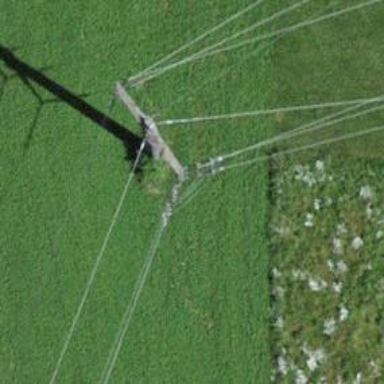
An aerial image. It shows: Three cables of power line.